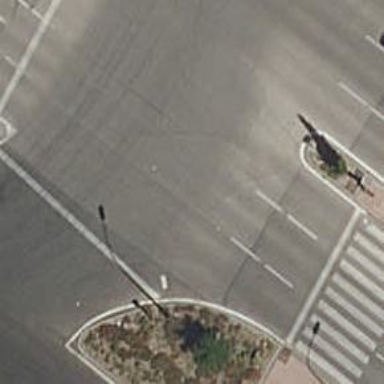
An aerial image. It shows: Road with traffic signals.